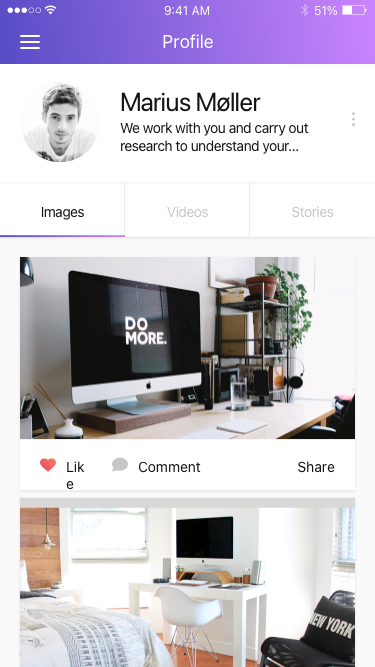
Text in this UI design:
Share
Comment
Like
Images
Videos
Stories
Marius Møller
We work with you and carry out research to understand your…
Profile